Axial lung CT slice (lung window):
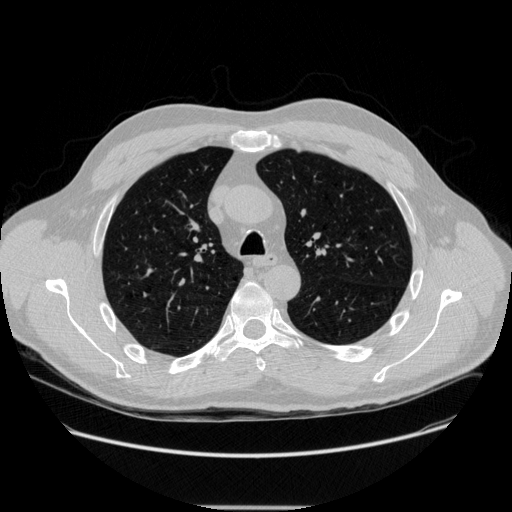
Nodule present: no